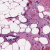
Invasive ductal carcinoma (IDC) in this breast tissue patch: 0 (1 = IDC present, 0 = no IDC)